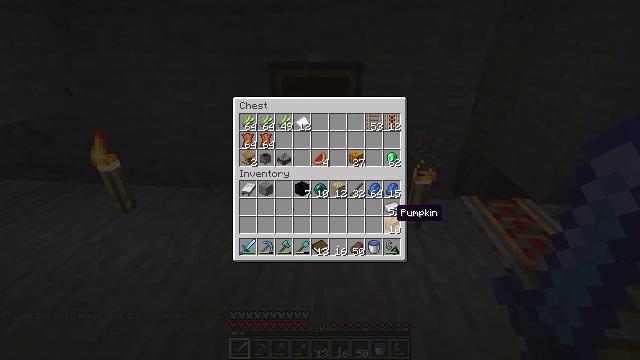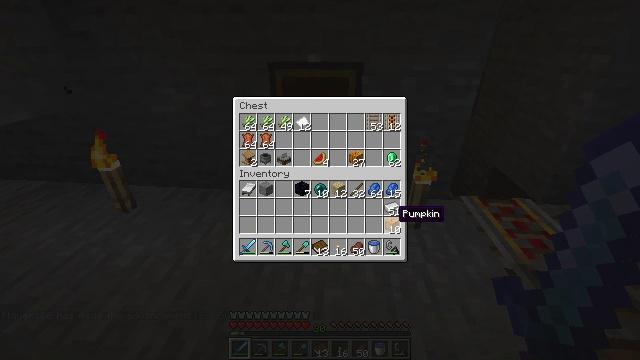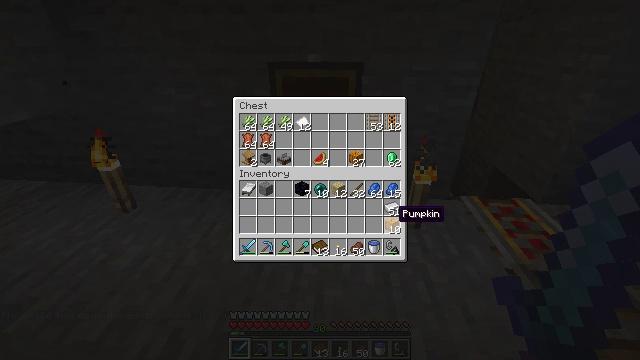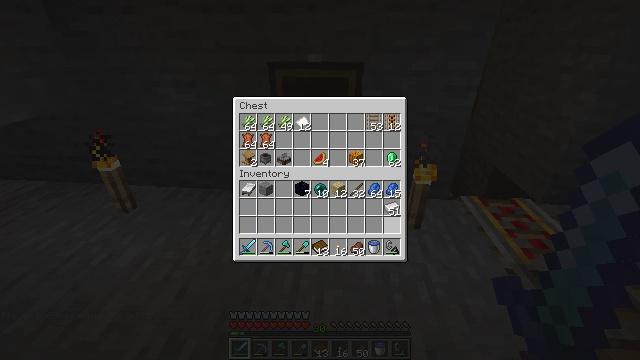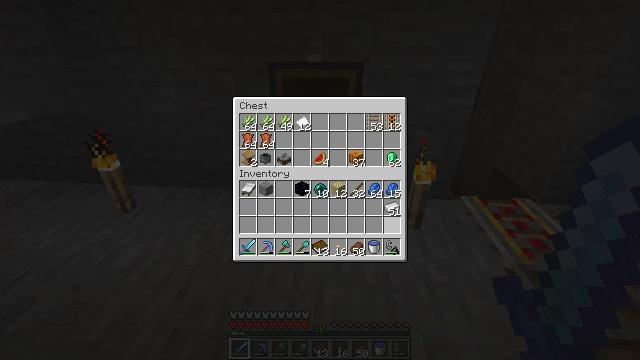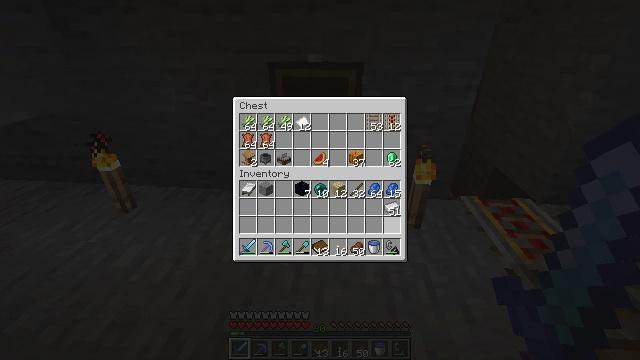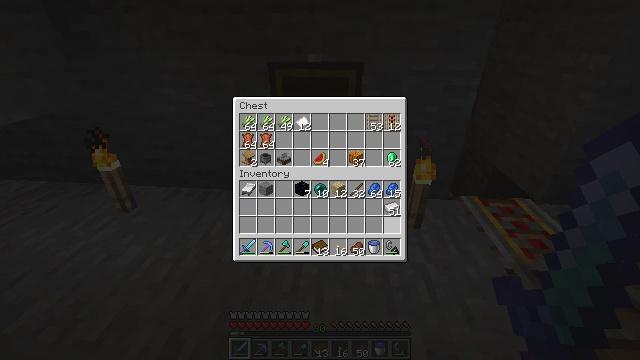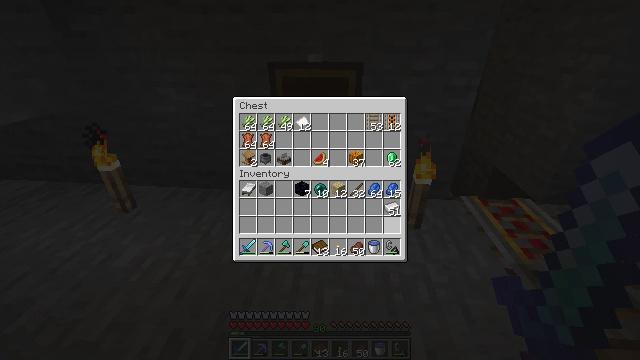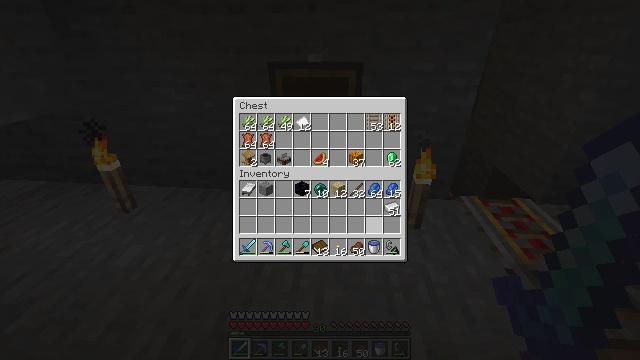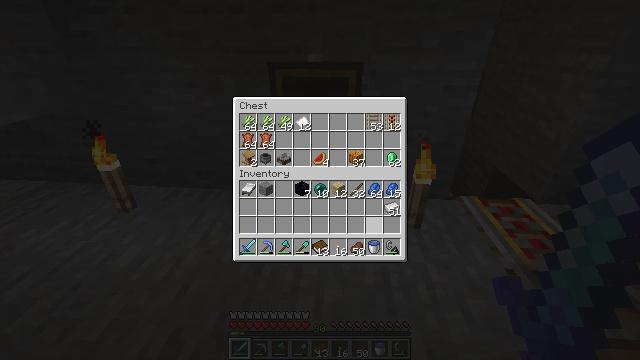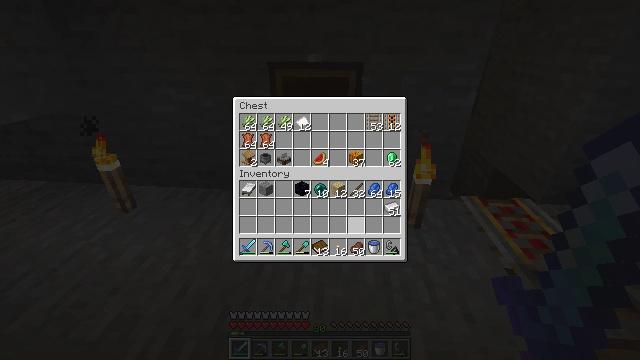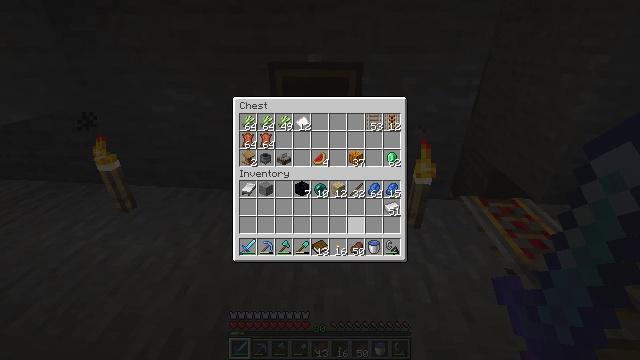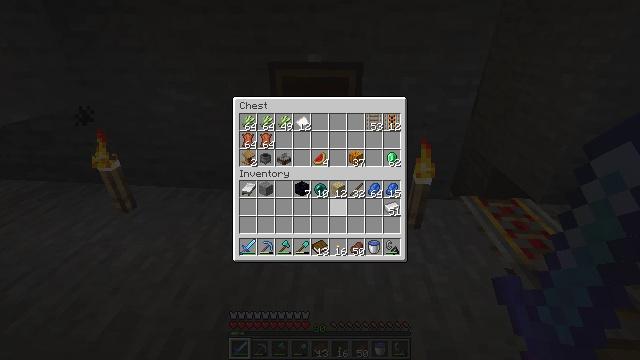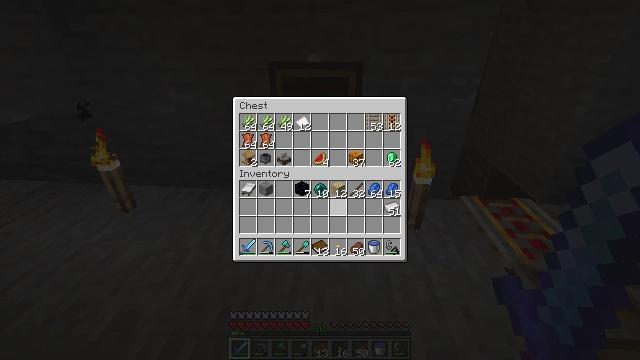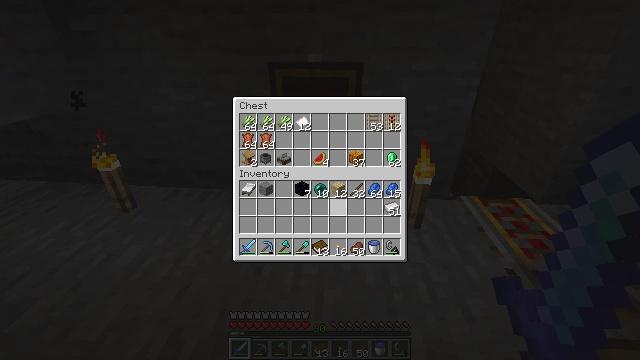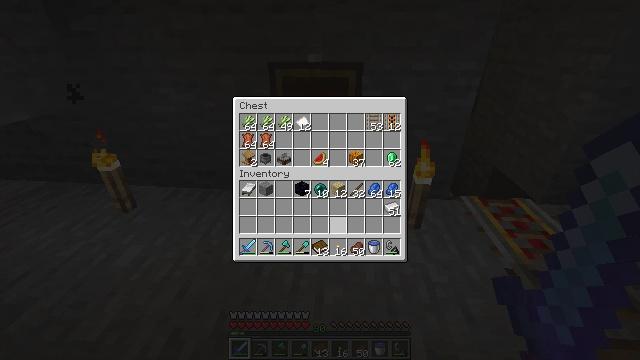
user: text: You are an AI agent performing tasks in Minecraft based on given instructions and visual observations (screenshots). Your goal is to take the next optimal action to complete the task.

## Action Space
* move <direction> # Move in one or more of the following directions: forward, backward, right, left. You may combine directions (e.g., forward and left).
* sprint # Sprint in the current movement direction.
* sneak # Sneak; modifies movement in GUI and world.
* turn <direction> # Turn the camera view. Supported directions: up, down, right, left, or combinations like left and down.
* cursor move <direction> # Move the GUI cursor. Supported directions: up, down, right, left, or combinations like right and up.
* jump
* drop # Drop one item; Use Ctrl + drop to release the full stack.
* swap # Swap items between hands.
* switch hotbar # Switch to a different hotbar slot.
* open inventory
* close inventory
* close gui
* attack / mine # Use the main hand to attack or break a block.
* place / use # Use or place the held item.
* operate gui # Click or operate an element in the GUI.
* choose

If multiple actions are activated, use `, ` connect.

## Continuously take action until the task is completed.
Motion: motion action
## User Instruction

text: Break the powered rail to collect it.
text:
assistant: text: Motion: sneak
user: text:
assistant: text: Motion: sneak
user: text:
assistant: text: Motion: sneak, attack / mine
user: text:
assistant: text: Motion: sneak, attack / mine
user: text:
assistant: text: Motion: sneak, attack / mine
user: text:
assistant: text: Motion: sneak
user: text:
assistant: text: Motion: sneak
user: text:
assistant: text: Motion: sneak
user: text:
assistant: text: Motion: sneak, turn left
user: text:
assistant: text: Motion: sneak, turn left
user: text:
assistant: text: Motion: sneak, turn left
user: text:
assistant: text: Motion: sneak
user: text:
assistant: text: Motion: sneak
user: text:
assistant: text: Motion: sneak
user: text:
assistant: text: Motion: sneak
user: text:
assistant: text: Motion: sneak
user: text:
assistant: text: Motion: sneak
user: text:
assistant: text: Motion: sneak
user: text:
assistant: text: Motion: sneak
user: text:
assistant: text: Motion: sneak
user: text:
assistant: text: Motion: no_op
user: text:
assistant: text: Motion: no_op
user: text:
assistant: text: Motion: no_op
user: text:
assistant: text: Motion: no_op
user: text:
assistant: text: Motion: no_op
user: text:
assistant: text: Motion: no_op
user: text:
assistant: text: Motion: no_op
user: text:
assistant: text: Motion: no_op
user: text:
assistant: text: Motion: turn left and up
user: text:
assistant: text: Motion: no_op